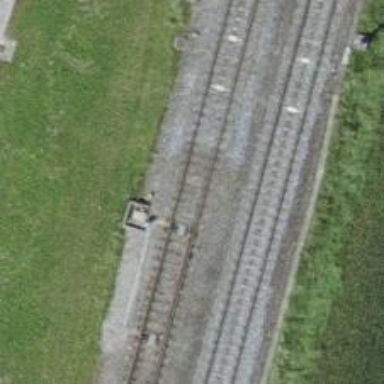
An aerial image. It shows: Railway switch.